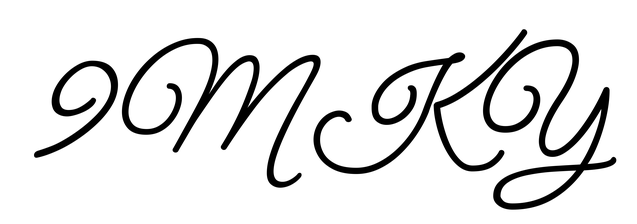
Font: MeowScript-Regular